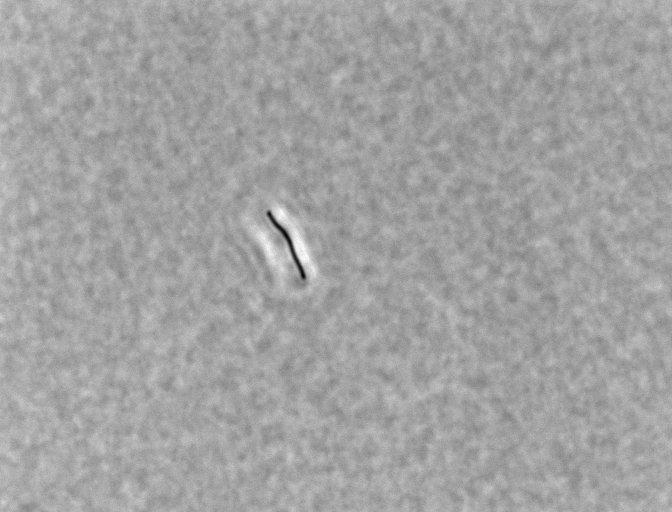
Bacillus subtilis